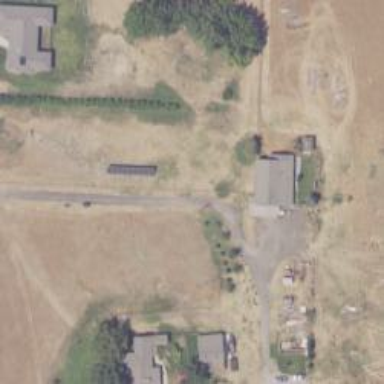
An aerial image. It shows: Driveway.